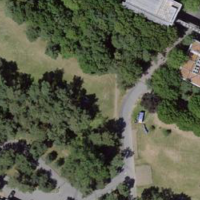
EUNIS habitat code: 53
Species observed at this site:
Chaerophyllum temulum
Orobanche hederae
Veronica persica